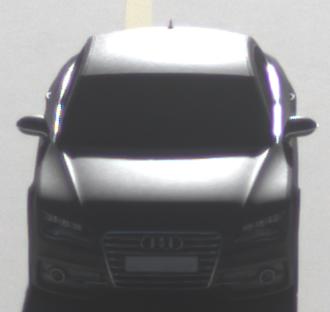
Make: Audi
Model: S7 Sportback cod
Detailed model: S7 (4G) Sportback
Model produced from: 2012/06
Model produced until: 2014/05
Doors: 5
Color: gray
Road condition: dry road
Daytime: morning or afternoon
Contrast: high contrast